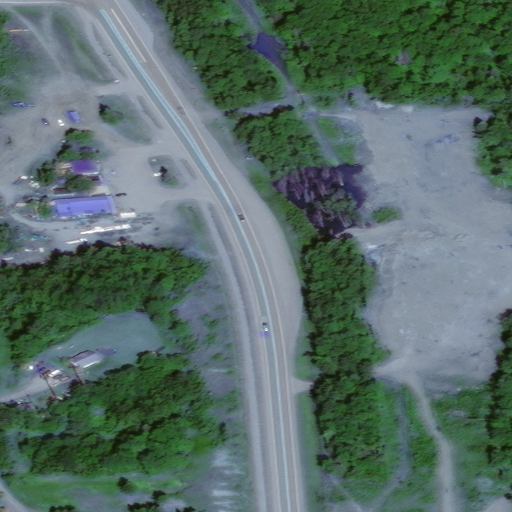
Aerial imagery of mountain in Alaska named Radar Hill containing only unknown